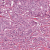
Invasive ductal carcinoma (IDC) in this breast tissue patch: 1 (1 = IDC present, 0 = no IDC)